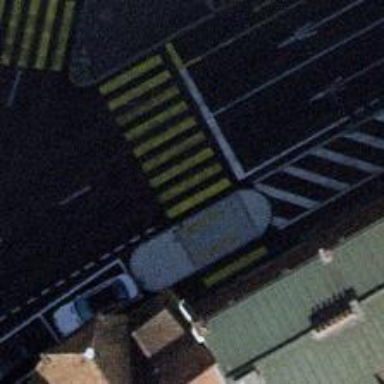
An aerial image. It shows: Crossing with traffic signals and zebra markings.